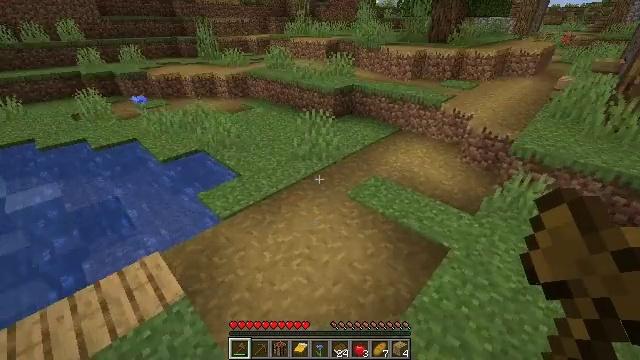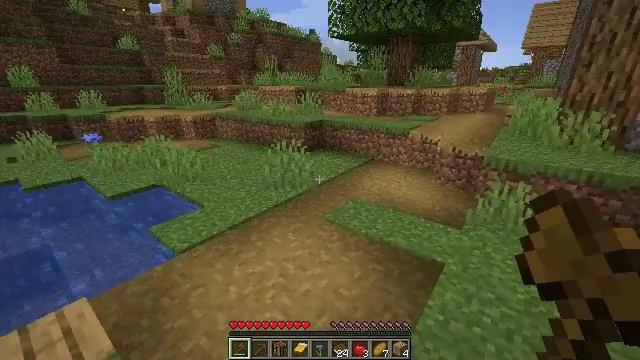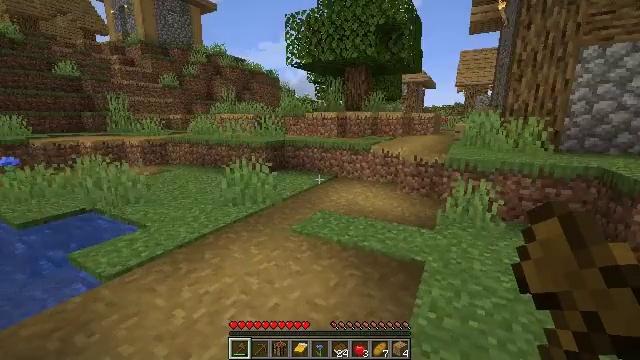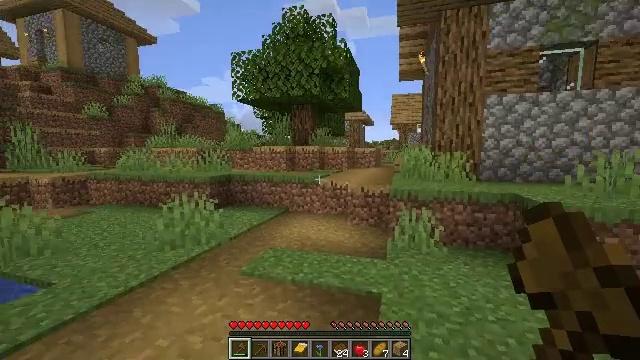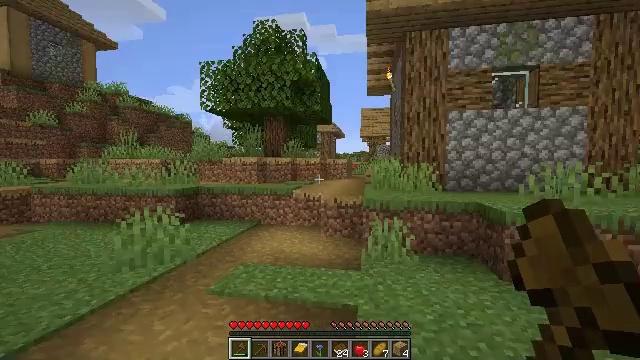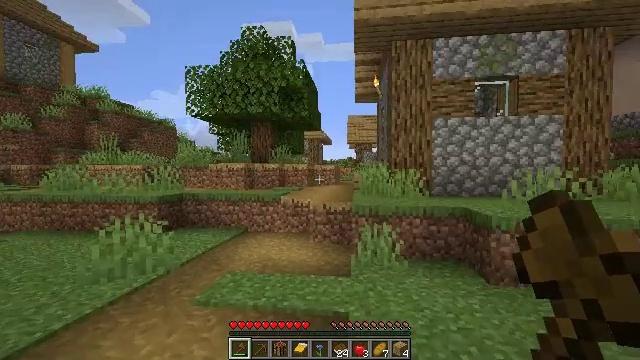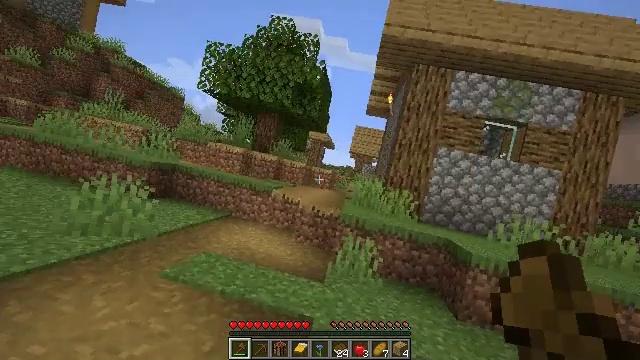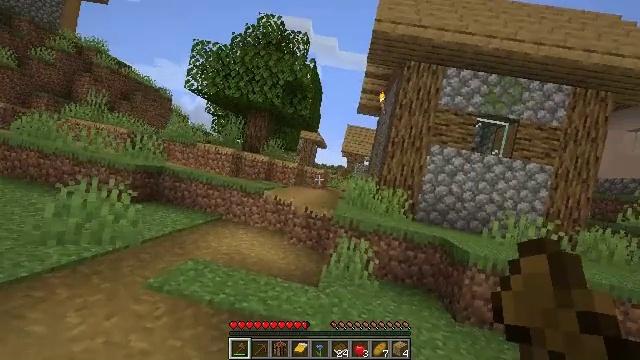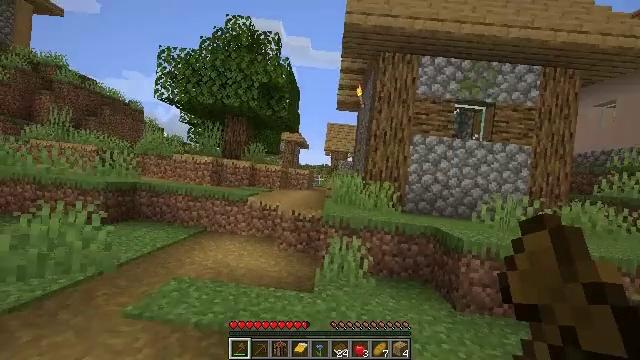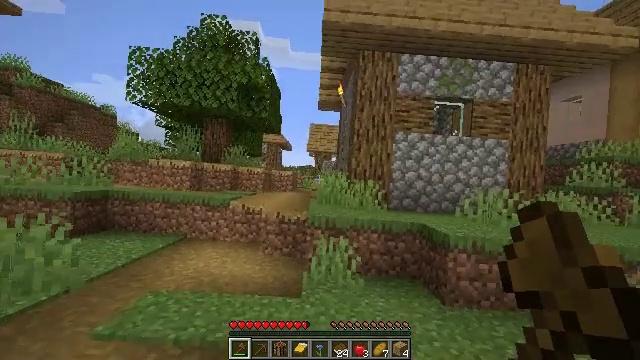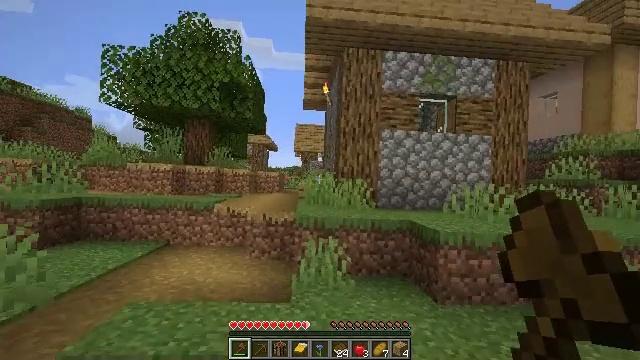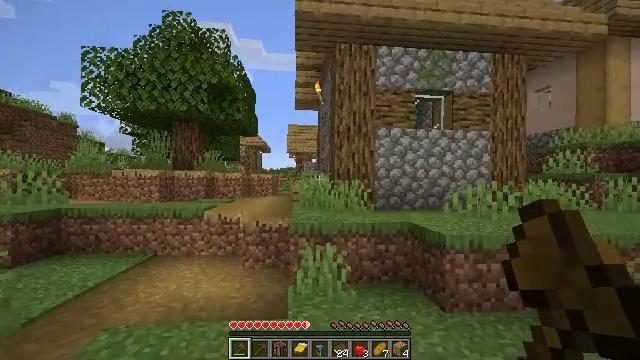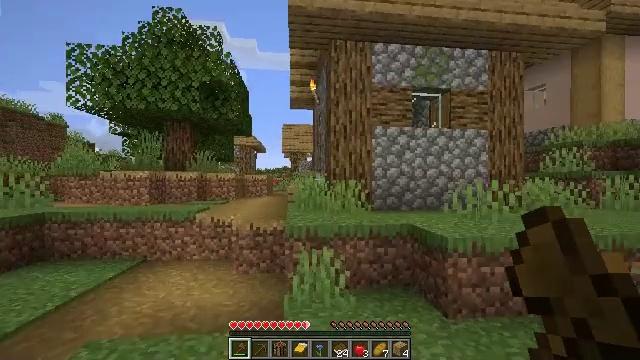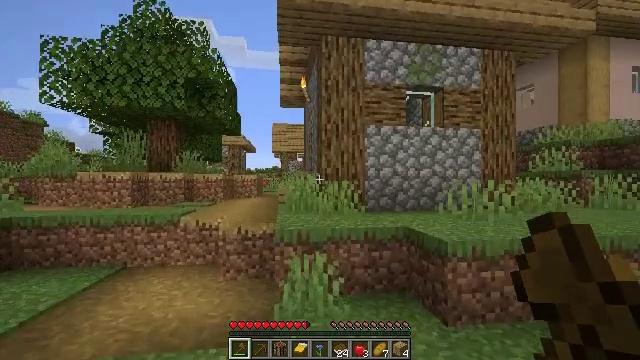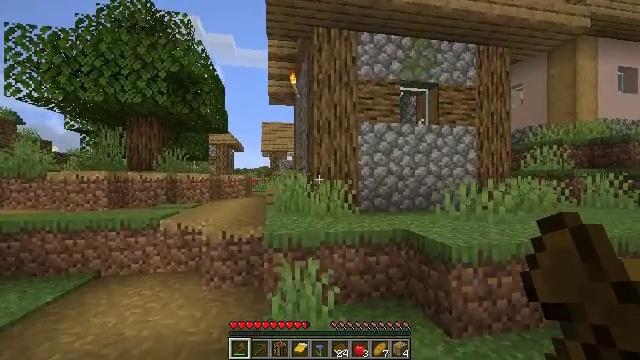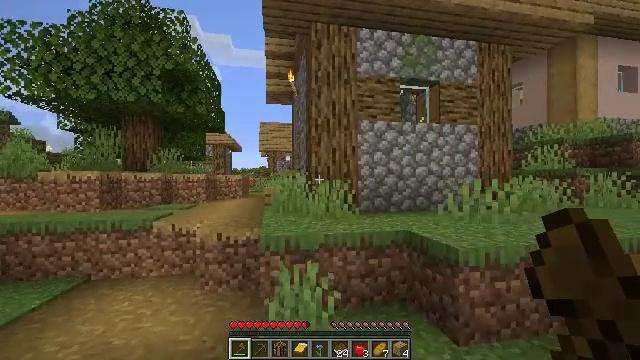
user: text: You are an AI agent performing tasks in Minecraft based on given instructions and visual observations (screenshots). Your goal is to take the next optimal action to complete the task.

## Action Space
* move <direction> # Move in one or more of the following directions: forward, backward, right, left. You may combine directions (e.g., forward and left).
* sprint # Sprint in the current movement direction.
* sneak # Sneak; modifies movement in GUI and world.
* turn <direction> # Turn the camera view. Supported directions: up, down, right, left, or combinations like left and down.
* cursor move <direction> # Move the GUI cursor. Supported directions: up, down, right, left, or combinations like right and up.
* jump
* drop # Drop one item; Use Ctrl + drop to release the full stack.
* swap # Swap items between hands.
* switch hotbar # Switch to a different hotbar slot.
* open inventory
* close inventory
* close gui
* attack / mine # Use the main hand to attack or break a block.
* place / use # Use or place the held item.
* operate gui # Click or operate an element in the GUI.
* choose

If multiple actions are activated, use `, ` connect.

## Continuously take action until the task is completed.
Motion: motion action
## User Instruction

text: Break the hay block to collect it.
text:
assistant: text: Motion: turn right and up
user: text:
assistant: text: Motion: turn right and up
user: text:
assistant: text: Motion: turn right and up
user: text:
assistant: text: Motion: turn right and up
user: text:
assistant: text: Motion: turn right and up
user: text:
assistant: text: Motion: move forward, turn right
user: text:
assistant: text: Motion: move forward, turn right
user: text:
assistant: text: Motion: move forward, turn right
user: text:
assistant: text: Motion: move forward, turn right
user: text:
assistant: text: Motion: move forward, turn right
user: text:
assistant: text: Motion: move forward, turn right
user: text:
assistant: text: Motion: move forward, turn right
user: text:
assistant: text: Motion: move forward, turn right
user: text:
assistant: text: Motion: move forward, turn right
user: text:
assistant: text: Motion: move forward
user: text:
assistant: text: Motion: move forward
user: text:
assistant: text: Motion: move forward
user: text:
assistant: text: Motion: move forward
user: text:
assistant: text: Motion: move forward, turn down
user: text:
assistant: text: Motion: move forward
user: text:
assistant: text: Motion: move forward
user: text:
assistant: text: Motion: move forward
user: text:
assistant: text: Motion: move forward
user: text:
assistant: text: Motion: move forward, jump
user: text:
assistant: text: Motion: move forward, jump
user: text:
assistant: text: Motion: move forward, jump
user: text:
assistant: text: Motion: move forward, jump
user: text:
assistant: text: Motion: move forward and move left
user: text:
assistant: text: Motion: move forward and move left, turn right
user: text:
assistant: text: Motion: move forward and move left, turn right and down